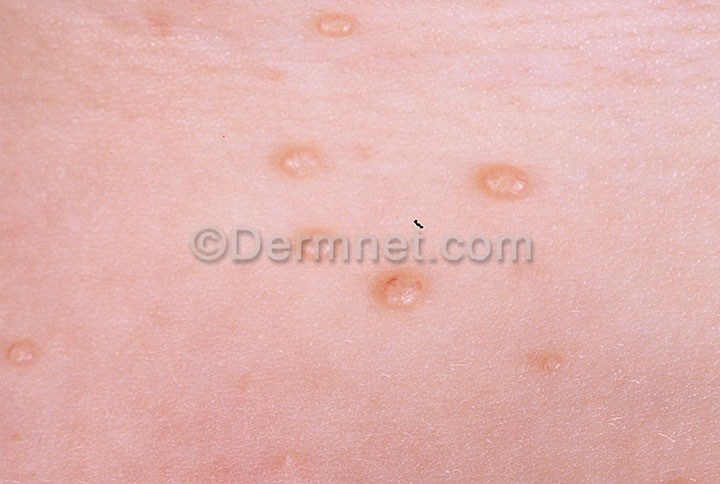
Disease: Herpes HPV and other STDs Photos